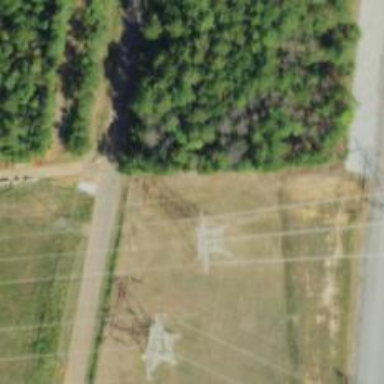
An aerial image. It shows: Lattice structure tower.